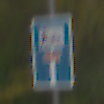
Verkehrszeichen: SackgasseRadverkehrFussgaengerDurchlaessig
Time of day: Midday
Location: Outdoor (Nature)
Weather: Overcast
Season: Autumn
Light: Natural